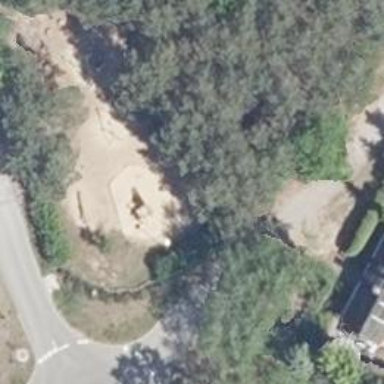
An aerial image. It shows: Playground area for leisure land.